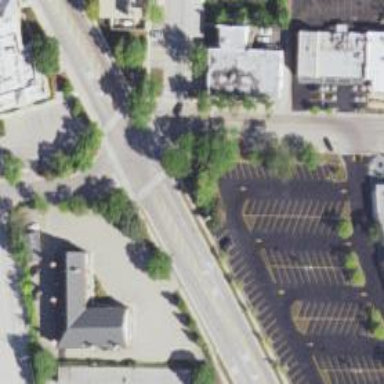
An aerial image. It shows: Stop road.